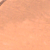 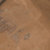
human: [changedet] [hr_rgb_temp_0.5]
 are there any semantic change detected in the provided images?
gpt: Some buildings were created in the middle of the desert.